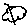
Label: cloud